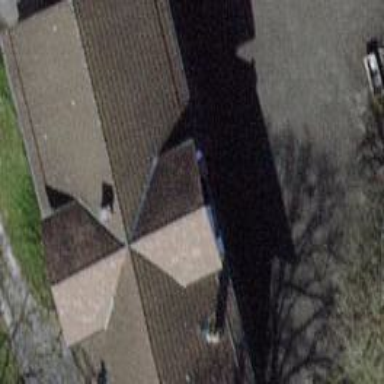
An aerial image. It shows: Building with gabled roof made of tiles. The orientation of the roof is along the building.